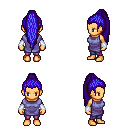
a pixel art fantasy rpg character, female body template, human, tanned skin, chain tabard jacket, magenta pants, blue extra-long topknot hairstyle, white cloth bracers, four views (front, back, left, right), 2x2 character sprite sheet, small pixel art, hard edges, no anti-aliasing